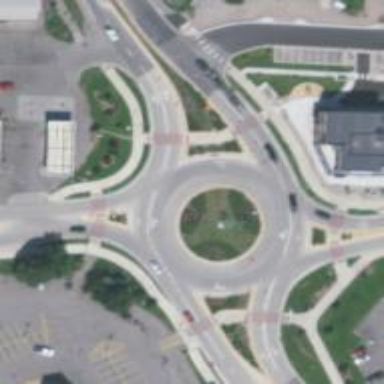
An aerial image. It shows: Primary highway intersecting roundabout.